Interaction volume radius: 10 \u00c5
Interaction volume height: 30 \u00c5
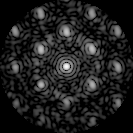
Disorder parameter: 0.4188